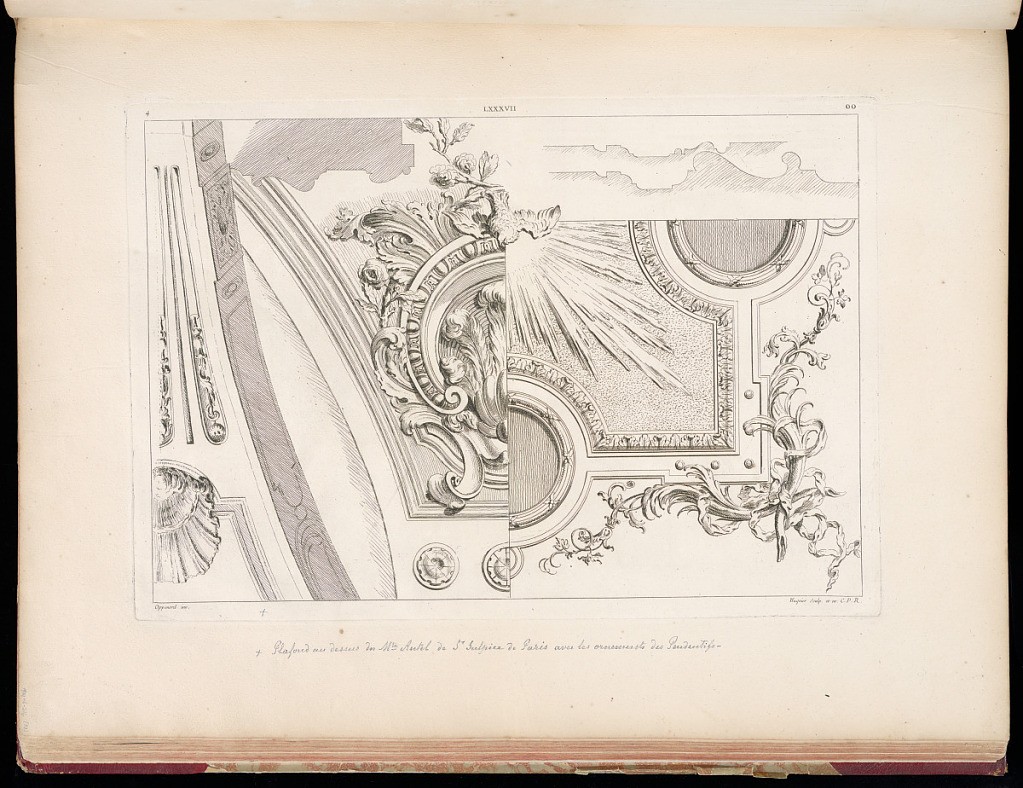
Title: Ceiling Designs and Corner Moldings
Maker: Gilles-Marie Oppenord, French, 1672–1742
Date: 1749-1761
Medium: Etching and engraving on laid paper
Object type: Bound print
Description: Page of ceiling moldings and corners, with decorative motifs including shells, cartouches, rays, ribbons, garlands, and scrolling acanthus leaves. At the upper right of the plate are profiles of the carved borders. The plate is signed and numbered, and a graphite inscription at the bottom of the plate indicates that these were designs for the ceiling of St. Sulpice, in Paris.